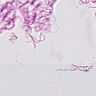
Metastatic tissue present: no